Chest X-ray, PA view. Patient: 52 years old, sex F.
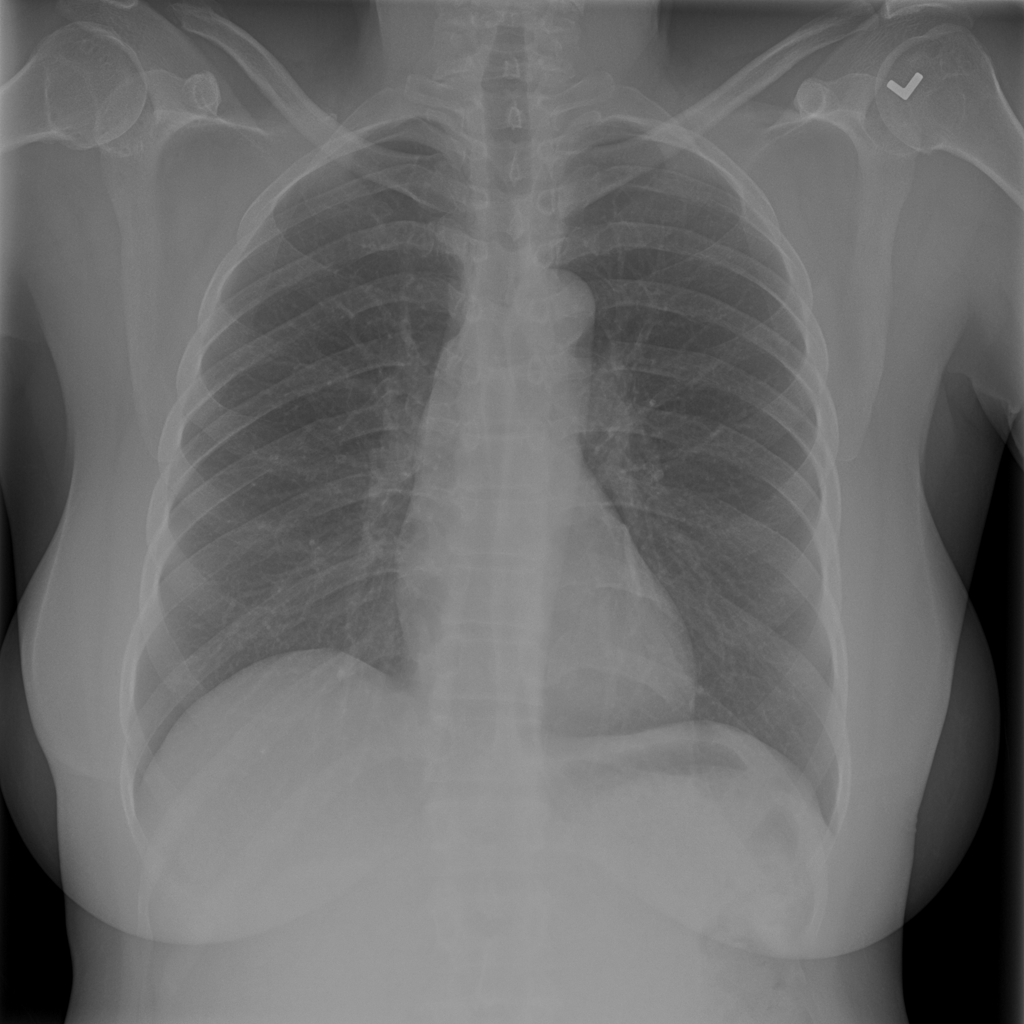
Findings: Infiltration